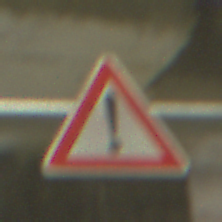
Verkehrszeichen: Gefahrenstelle
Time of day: NotSpecified
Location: Indoor (Special)
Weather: NotSpecified
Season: NotSpecified
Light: Artificial